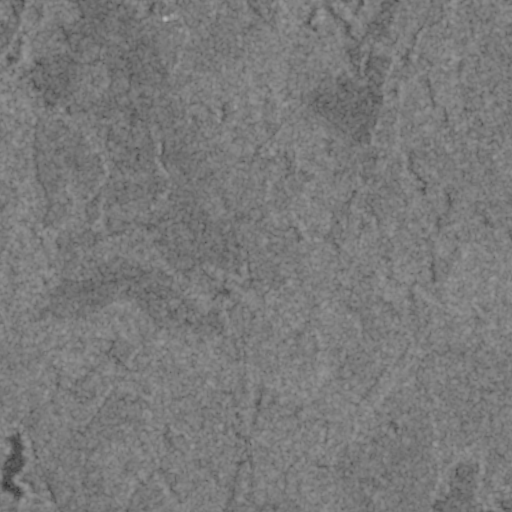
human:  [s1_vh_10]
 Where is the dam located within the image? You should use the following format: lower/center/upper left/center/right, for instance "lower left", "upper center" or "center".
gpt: The dam is located in the lower left of the image.
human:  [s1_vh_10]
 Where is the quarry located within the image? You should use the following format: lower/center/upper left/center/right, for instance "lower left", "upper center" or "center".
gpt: There is no quarry in the image.

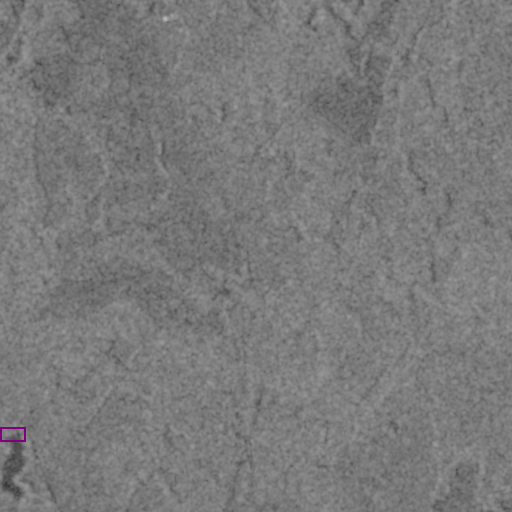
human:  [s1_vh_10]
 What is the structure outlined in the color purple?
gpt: The structure outlined in purple is a dam.
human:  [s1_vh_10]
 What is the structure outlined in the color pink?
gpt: There is no pink outline.